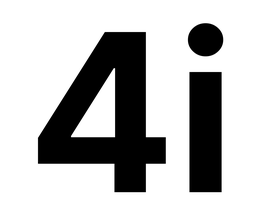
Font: Inter_Bold